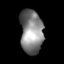
Tissue: skin
Cell type: T cells
Senescence score: 0.7342
Nuclear area (px): 977
Mean DAPI intensity: 131.583